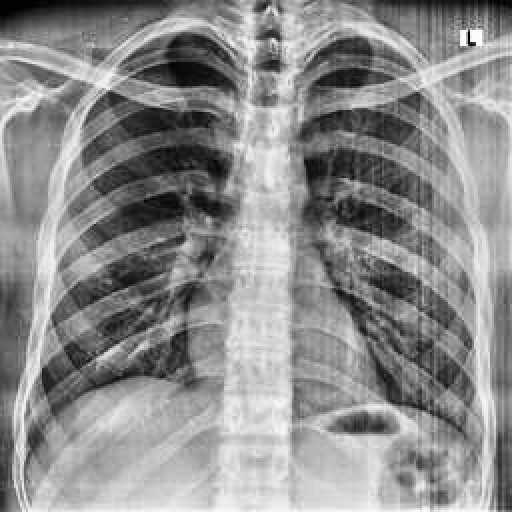
Finding: NORMAL